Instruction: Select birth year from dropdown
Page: traveler
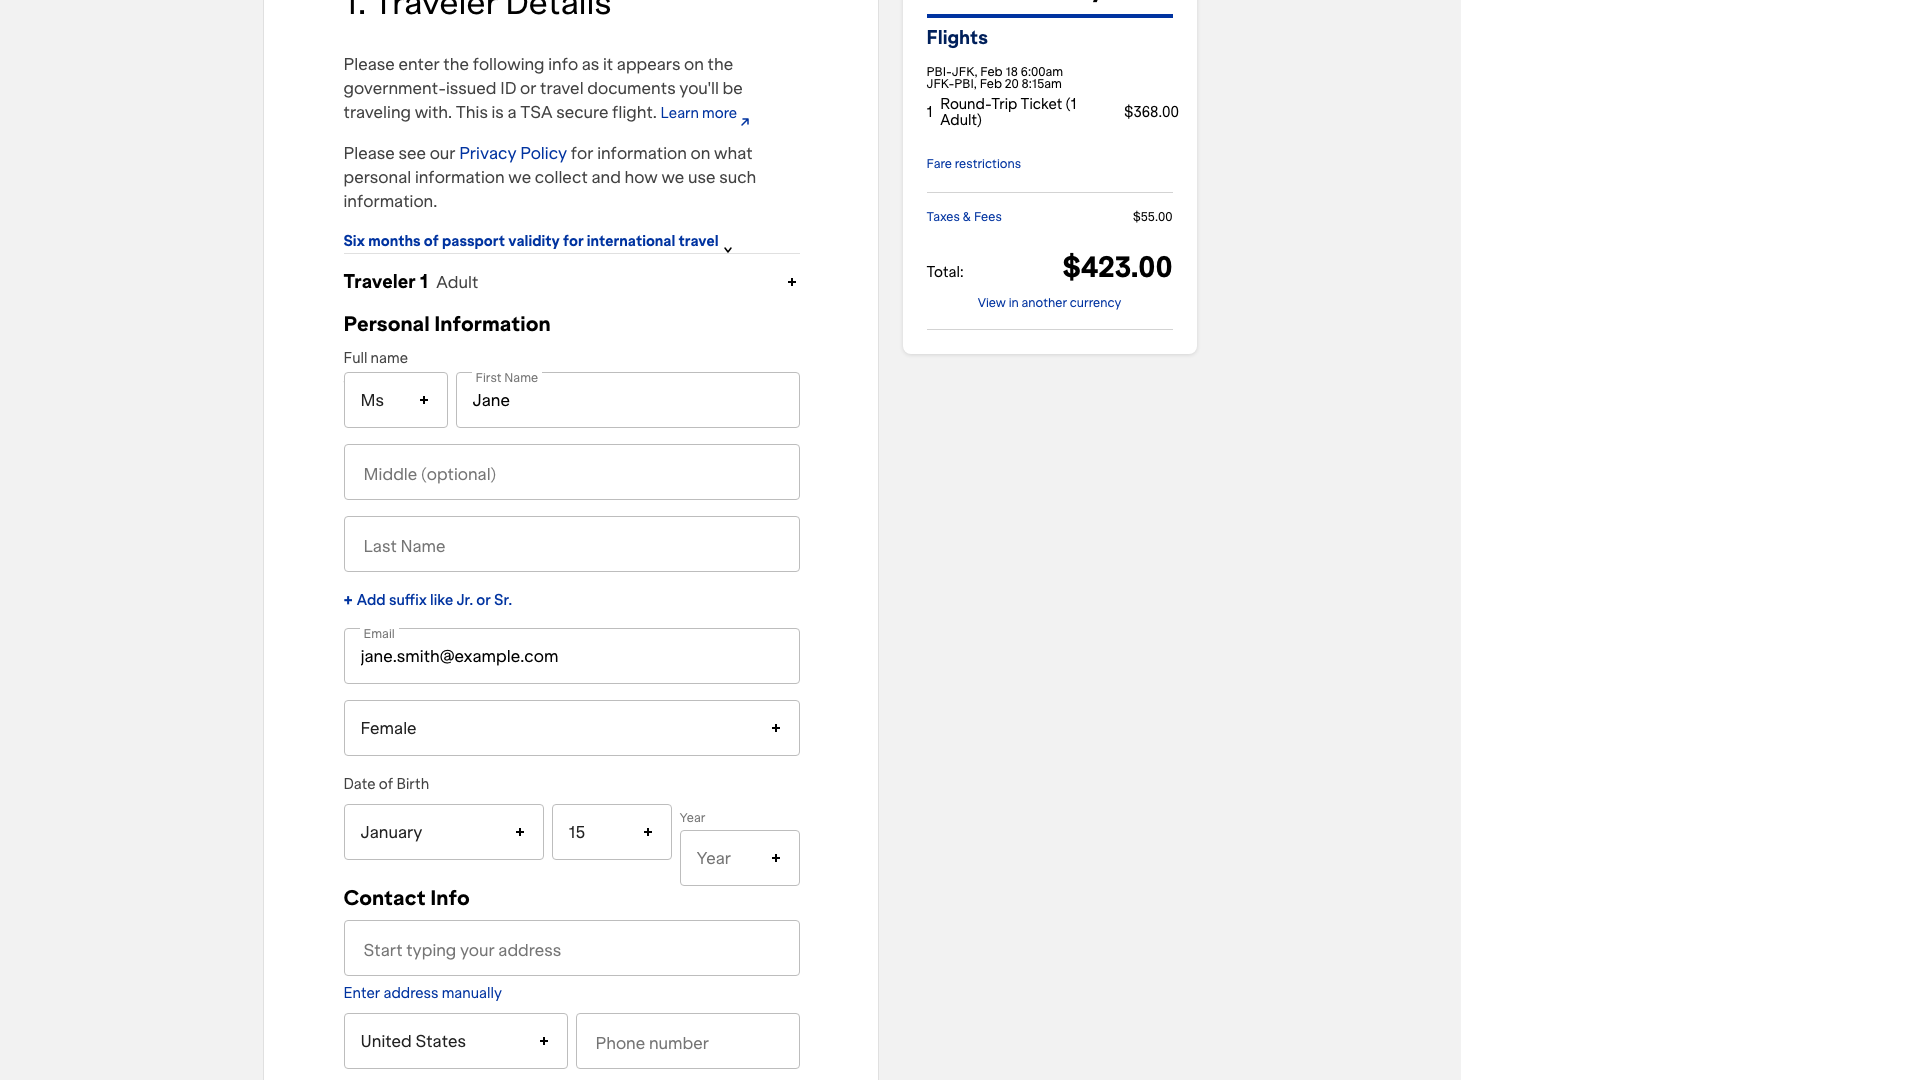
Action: click